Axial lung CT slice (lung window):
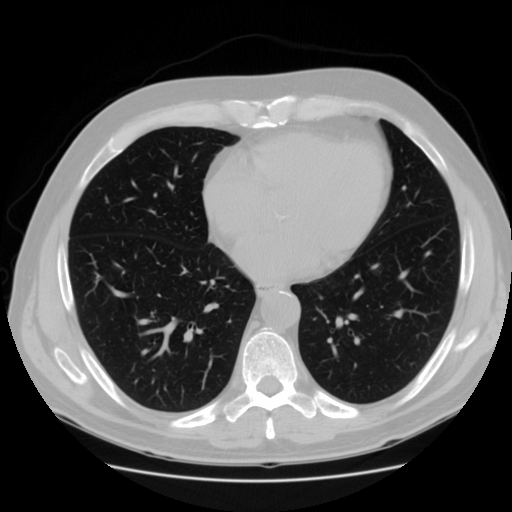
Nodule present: no